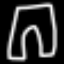
Label: pants